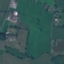
Land use / land cover class: Pasture